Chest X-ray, AP view. Patient: 67 years old, sex M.
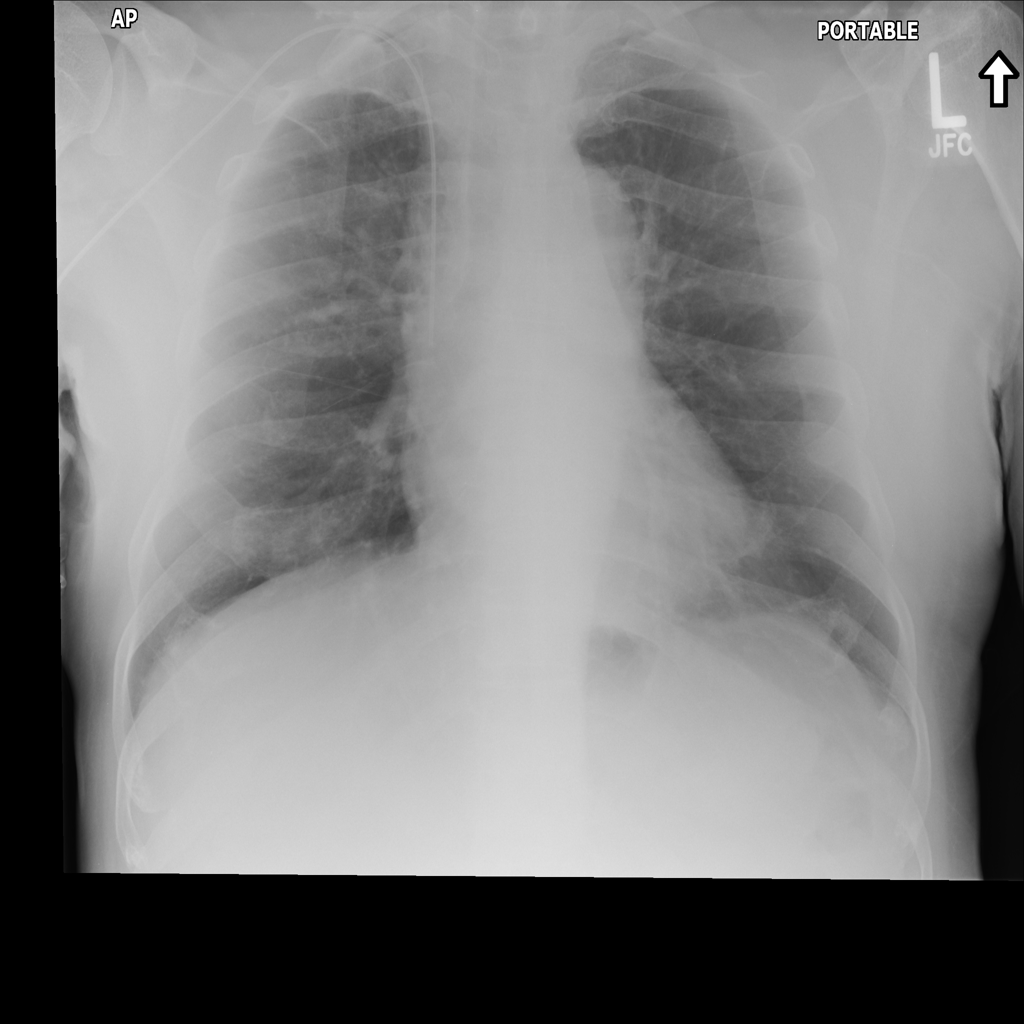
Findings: No Finding